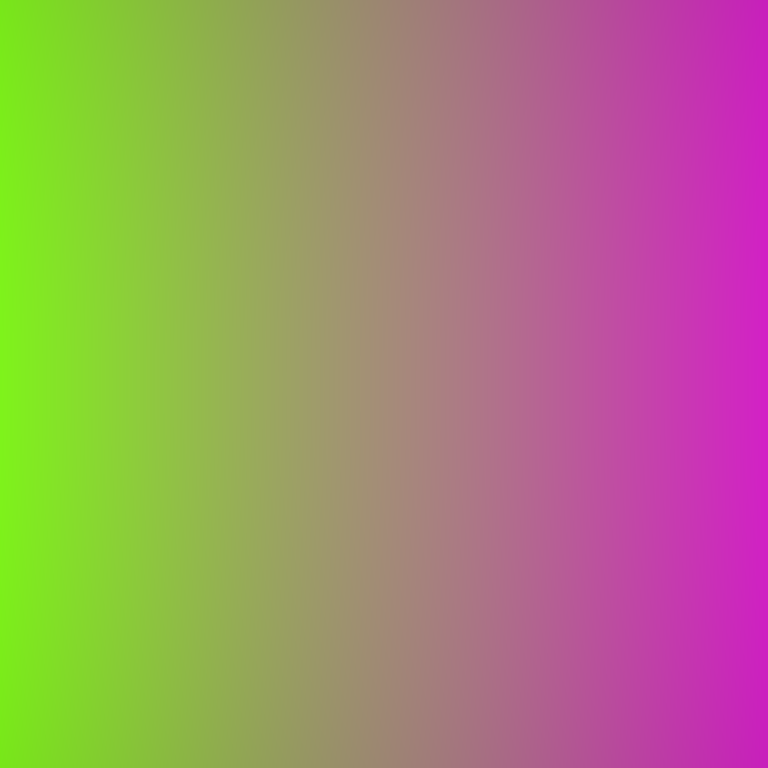
Abstract light effect, smooth gradient from bright green to vivid magenta, energetic atmosphere, soft blend, no room, no furniture, no objects.